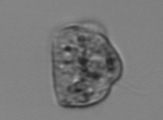
Label: Amoeba